Interaction volume radius: 5 \u00c5
Interaction volume height: 10 \u00c5
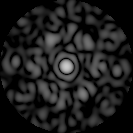
Disorder parameter: 0.796